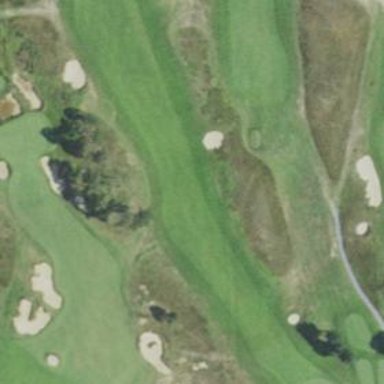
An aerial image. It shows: Golf hole.